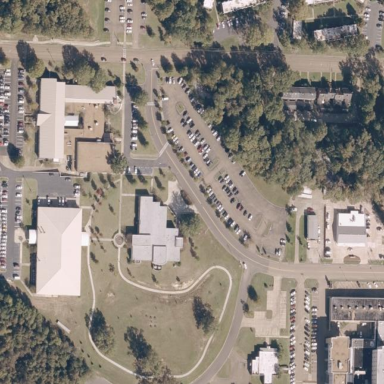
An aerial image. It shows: College or university.